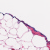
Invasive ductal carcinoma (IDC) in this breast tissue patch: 0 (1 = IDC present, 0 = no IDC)